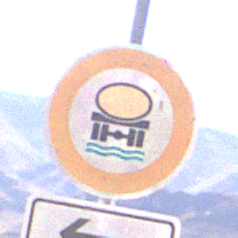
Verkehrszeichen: VerbotFahrzeugeWassergefaehrdenderLadung
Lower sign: RichtungsangabeDurchPfeile2
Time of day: MorningAfternoon
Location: Outdoor (Nature)
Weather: Clear
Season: NotSpecified
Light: Natural